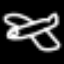
Label: airplane